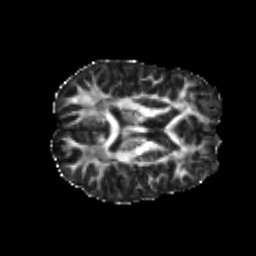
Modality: FA
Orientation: axial
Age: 21
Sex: male
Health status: healthy
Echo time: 0.074 s